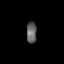
Tissue: prostate
Cell type: Epithelial cells
Senescence score: 0.3479
Nuclear area (px): 203
Mean DAPI intensity: 102.956